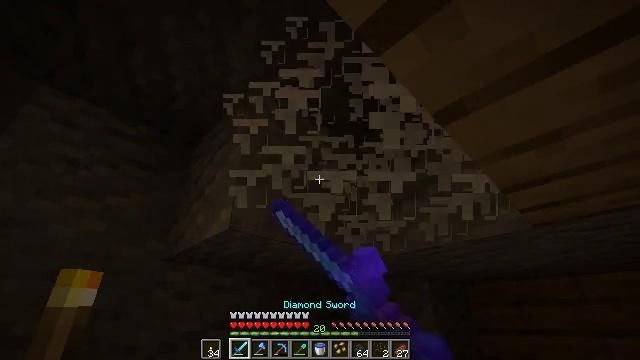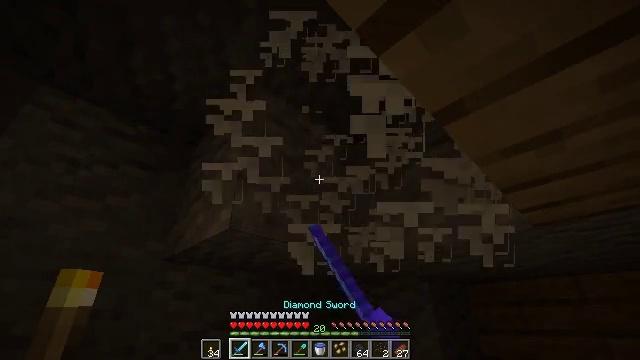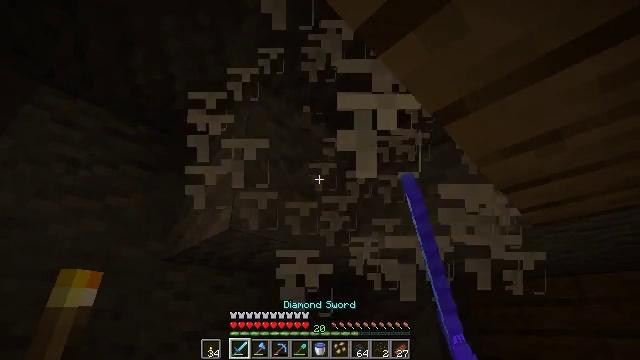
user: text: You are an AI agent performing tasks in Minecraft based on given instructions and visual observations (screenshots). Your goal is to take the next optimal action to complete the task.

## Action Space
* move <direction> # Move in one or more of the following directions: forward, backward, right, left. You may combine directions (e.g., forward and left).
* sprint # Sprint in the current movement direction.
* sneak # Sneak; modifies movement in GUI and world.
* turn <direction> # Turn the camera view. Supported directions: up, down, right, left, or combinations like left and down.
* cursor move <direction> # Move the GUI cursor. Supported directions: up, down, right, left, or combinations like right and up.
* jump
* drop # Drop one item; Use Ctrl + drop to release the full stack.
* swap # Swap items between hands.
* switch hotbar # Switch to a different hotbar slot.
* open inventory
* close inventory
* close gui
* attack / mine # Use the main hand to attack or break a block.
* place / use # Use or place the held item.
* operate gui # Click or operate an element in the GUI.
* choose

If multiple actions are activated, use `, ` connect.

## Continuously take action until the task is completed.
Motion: motion action
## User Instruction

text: Clear out the cobweb from the stronghold.
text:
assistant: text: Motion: attack / mine
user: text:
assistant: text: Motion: attack / mine
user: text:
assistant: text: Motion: attack / mine